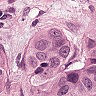
Metastatic tissue present: yes